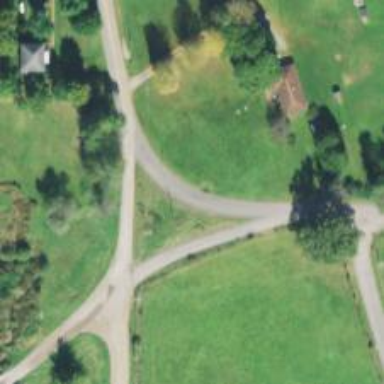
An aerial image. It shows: Tertiary road.